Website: bh-photo
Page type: address-validator
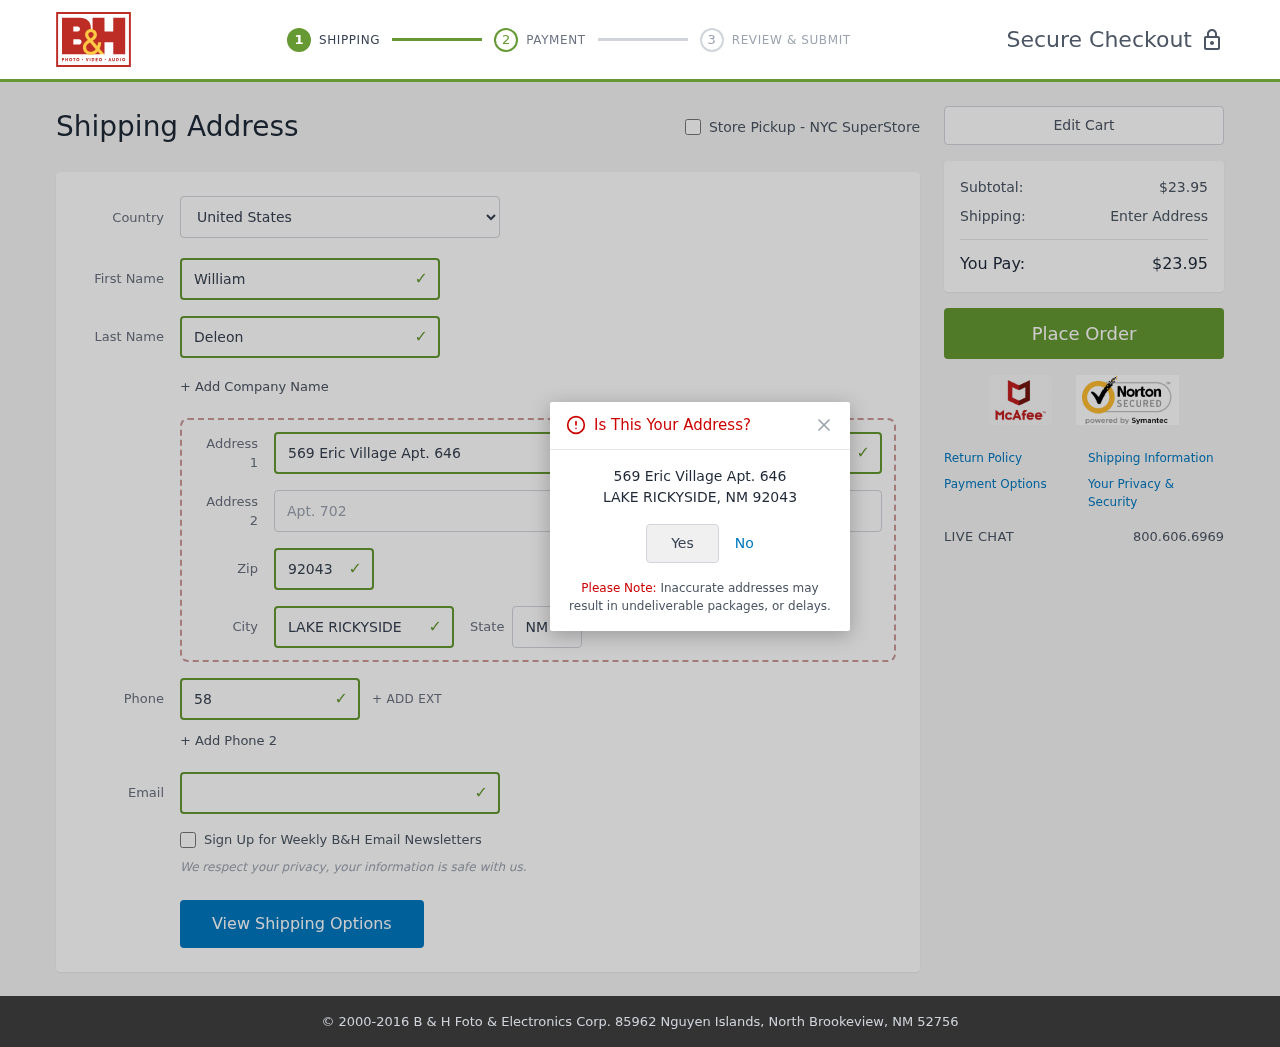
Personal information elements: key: PII_CITY
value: Lake Rickyside
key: PII_COUNTRY
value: United States
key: PII_EMAIL
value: wdeleon@hotmail.com
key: PII_FIRSTNAME
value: William
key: PII_LASTNAME
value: Deleon
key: PII_PHONE
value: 5804514572
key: PII_POSTCODE
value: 92043
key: PII_STATE_ABBR
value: NM
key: PII_STREET
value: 569 Eric Village Apt. 646
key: PII_STREET2
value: Apt. 702
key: PII_CITY_CONFIRM
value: LAKE RICKYSIDE
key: PII_POSTCODE_FULL
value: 92043
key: PII_POSTCODE_NUMERIC
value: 92043
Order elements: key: ORDER_SUBTOTAL
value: $23.95
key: ORDER_TOTAL
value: $23.95